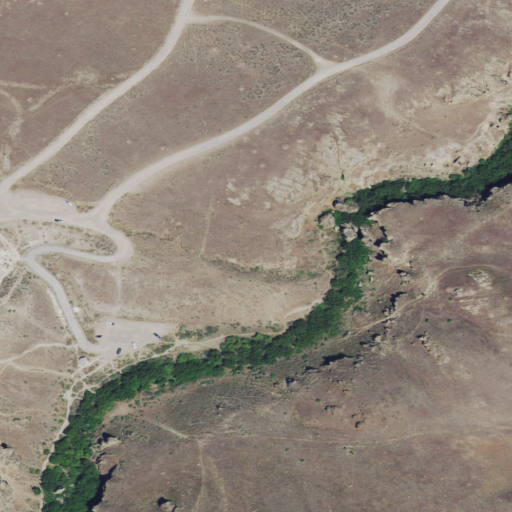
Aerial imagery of valley in Idaho named Jump Creek Canyon containing grassland and shrub